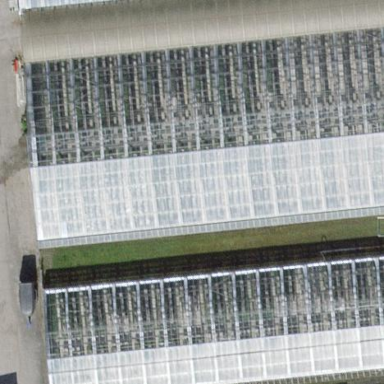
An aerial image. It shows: Greenhouse.